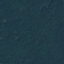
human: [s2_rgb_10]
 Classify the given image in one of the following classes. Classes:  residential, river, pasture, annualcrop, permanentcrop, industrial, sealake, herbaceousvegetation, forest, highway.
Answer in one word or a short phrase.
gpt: Forest